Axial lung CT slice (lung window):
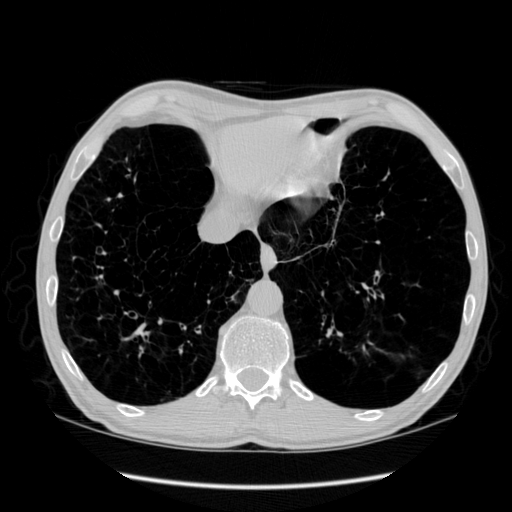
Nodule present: no